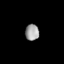
Tissue: lung
Cell type: Epithelial cells
Senescence score: 0.2235
Nuclear area (px): 217
Mean DAPI intensity: 159.908